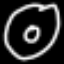
Label: donut